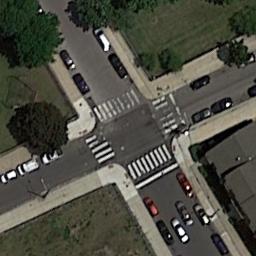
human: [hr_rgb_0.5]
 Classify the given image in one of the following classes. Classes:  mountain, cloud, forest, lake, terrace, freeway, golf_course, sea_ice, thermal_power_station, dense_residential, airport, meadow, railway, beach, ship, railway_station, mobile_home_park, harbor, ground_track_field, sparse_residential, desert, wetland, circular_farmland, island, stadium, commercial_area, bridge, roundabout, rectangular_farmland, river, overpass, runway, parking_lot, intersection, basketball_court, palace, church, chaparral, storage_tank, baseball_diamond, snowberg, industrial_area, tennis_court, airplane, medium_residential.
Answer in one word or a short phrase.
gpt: intersection